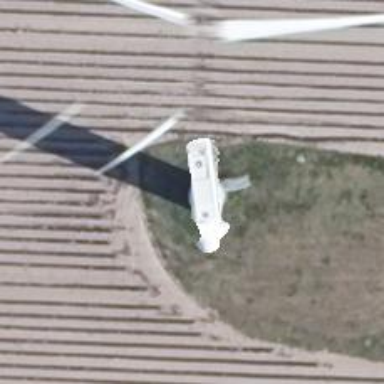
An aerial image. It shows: Wind power generator with horizontal axis wind turbine manufactured by Vestas.